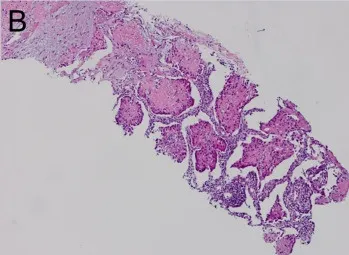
Hematoxylin and eosin staining of the lung biopsy sample showing scattered spindle-shaped tumor cells and epithelioid tumor cells in a myxohyaline stroma. Higher magnification of the expanded sinusoids lined by large epithelioid tumor cells. Hematoxylin and eosin, x100).
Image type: pathology (h&e)